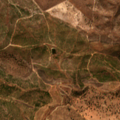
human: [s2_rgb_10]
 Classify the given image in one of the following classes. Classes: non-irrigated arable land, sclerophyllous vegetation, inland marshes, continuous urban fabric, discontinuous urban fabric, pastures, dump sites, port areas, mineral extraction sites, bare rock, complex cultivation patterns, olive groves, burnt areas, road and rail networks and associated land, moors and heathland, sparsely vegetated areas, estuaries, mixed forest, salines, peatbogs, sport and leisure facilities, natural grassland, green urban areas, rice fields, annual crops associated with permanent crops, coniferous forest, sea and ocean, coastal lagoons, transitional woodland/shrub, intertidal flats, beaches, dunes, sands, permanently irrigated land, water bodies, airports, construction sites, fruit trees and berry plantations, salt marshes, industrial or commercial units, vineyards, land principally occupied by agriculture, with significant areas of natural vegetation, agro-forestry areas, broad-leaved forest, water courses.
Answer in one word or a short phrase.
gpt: agro-forestry areas, transitional woodland/shrub